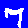
Digit: 7